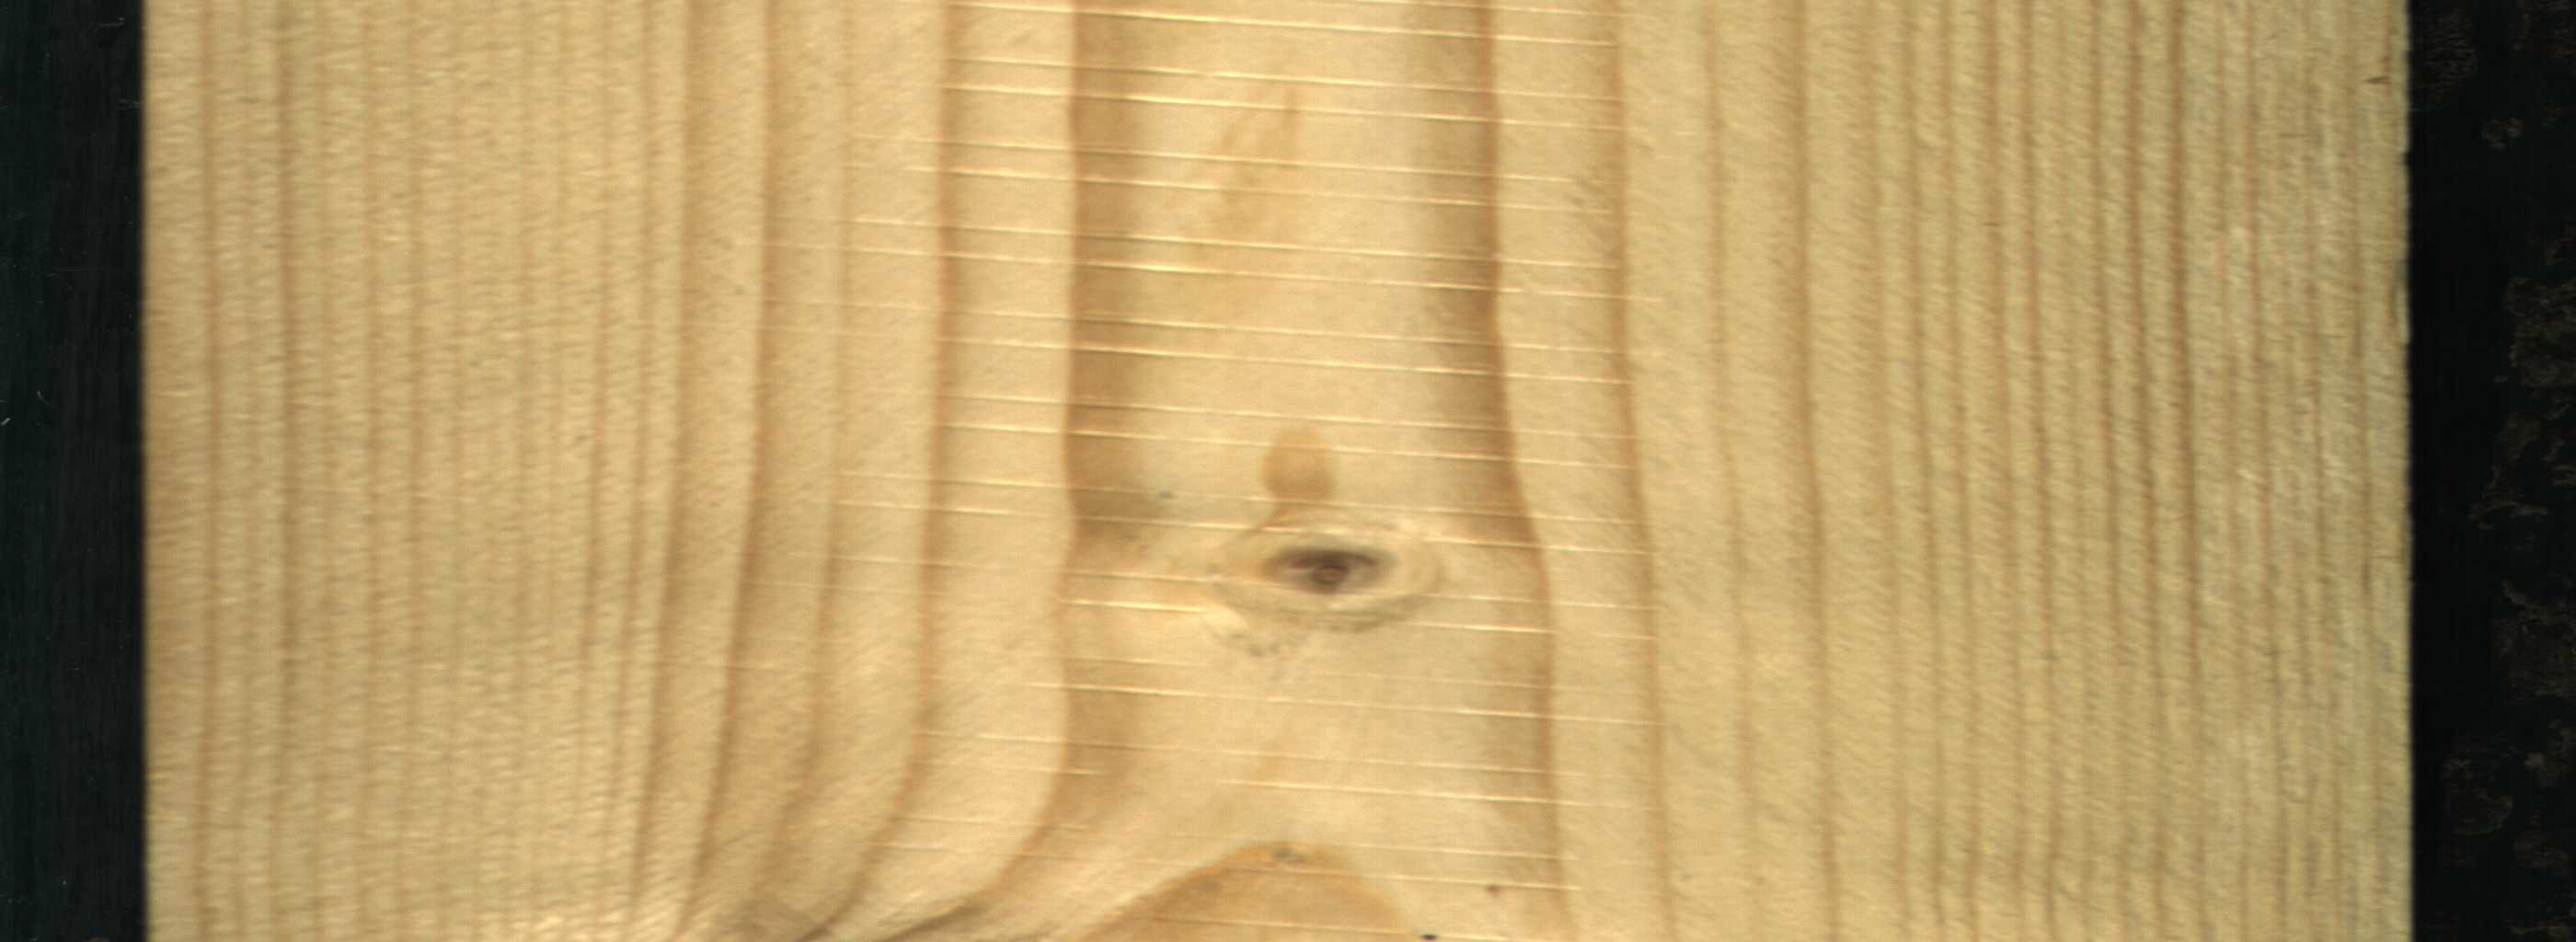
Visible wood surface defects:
Live_Knot